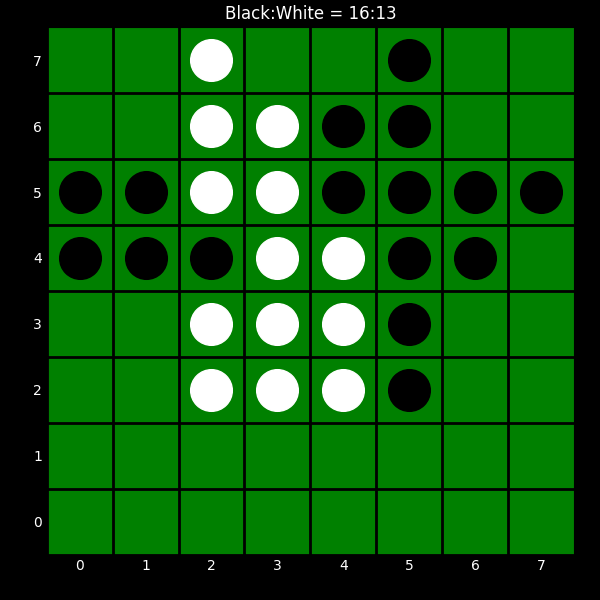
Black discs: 16
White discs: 13